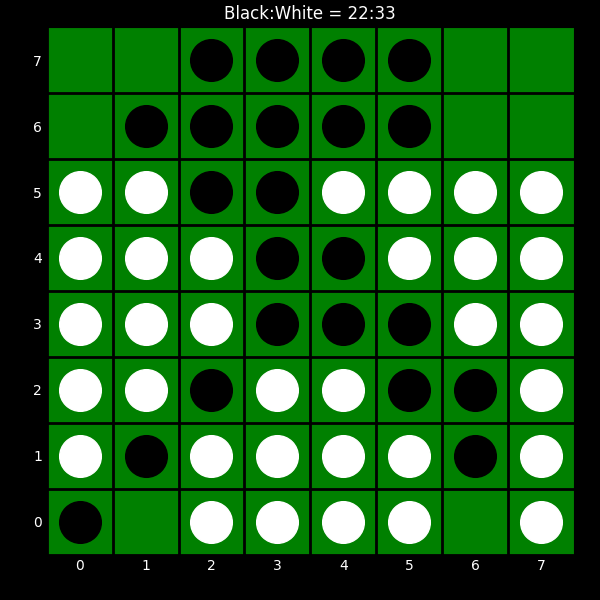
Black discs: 22
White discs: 33